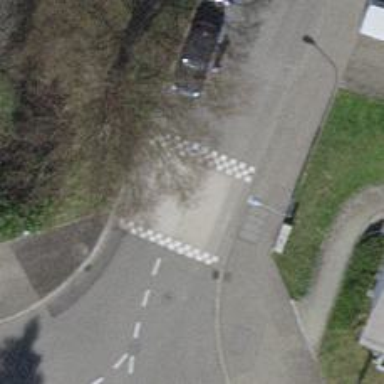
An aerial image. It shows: Traffic cushion.